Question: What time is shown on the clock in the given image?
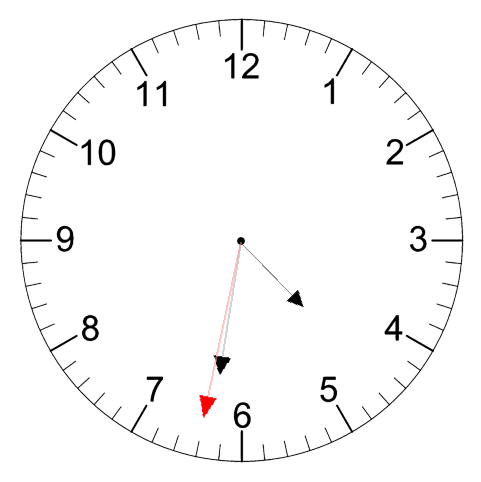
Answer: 04:31:32